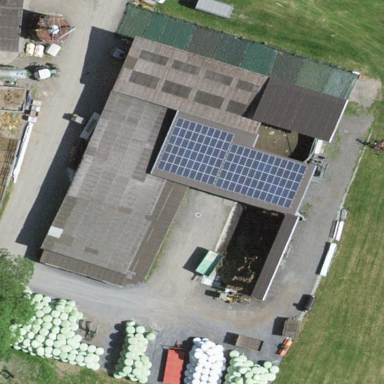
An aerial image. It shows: Farmyard area.